I will show an image sequence of human cooking. I have annotated the images with numbered circles. Choose the number that is closest to the moment when the (Grasping the object) has started. You are a five-time world champion in this game. Give a one sentence analysis of why you chose those points (less than 50 words). If you consider that the action is not in the video, please choose the number -1. Provide your answer at the end in a json file of this format: {"points": []}
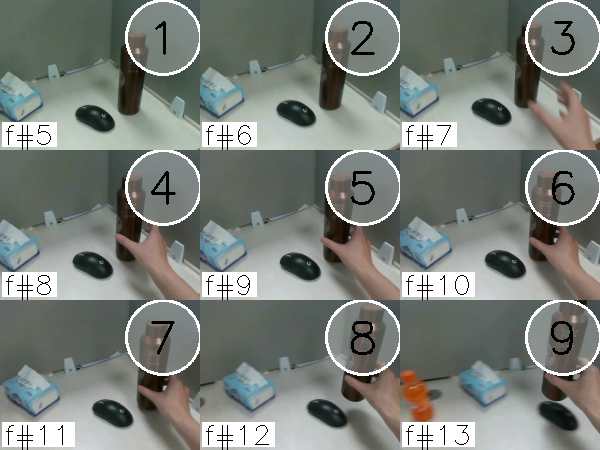
Frame 6 shows the clearest moment of hand-object contact.
{"points": [6]}